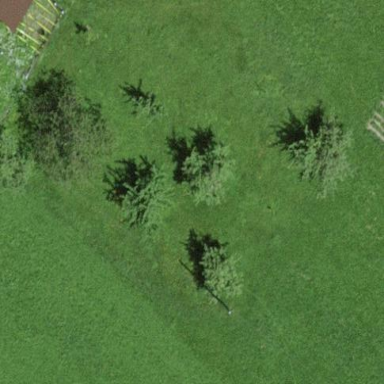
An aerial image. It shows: Orchard.